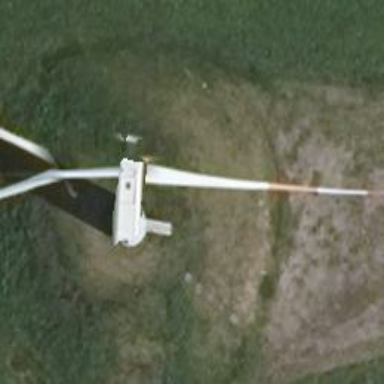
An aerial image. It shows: Wind generator of the horizontal axis type made by Vestas.